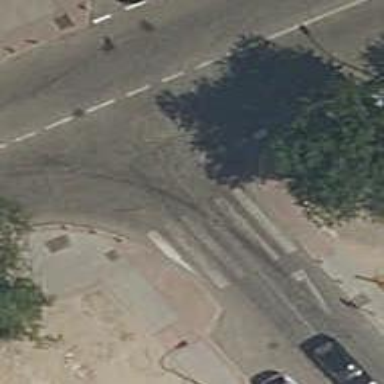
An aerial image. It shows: Road with "give way" sign.